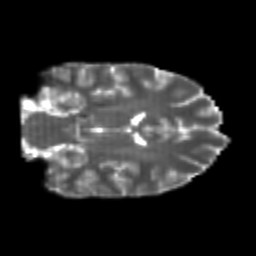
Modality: T2w
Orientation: coronal
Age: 24
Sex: female
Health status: healthy
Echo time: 0.074 s